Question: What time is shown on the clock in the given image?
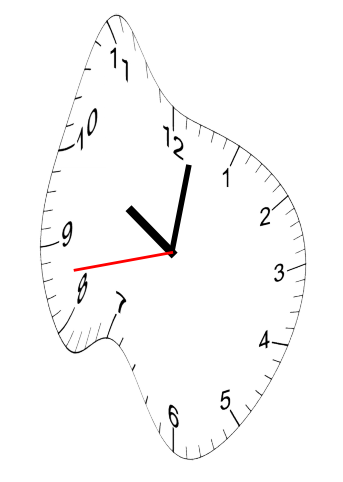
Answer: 10:01:43